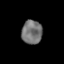
Tissue: lung
Cell type: Myeloid cells
Senescence score: 0.2247
Nuclear area (px): 477
Mean DAPI intensity: 115.931